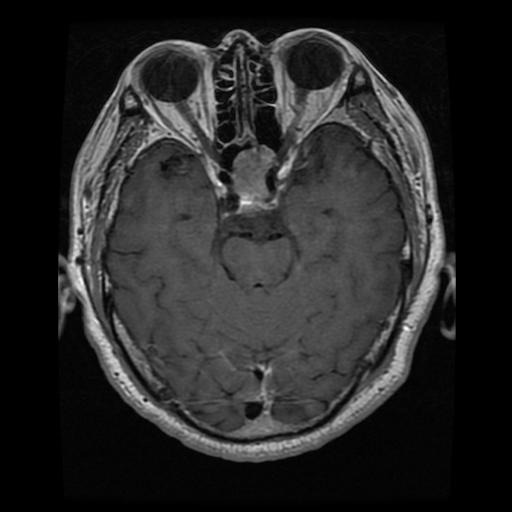
Label: pituitary